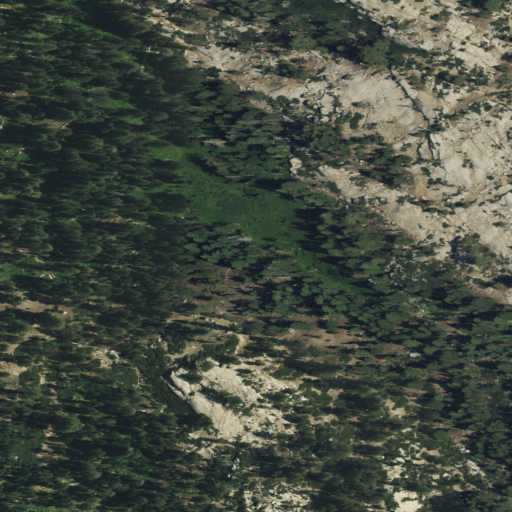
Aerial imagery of plain(s) in California named Mortimer Flat containing evergreen forest and shrub